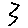
Label: zigzag